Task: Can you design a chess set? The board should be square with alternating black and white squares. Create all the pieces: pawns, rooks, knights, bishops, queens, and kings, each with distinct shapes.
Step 2404:
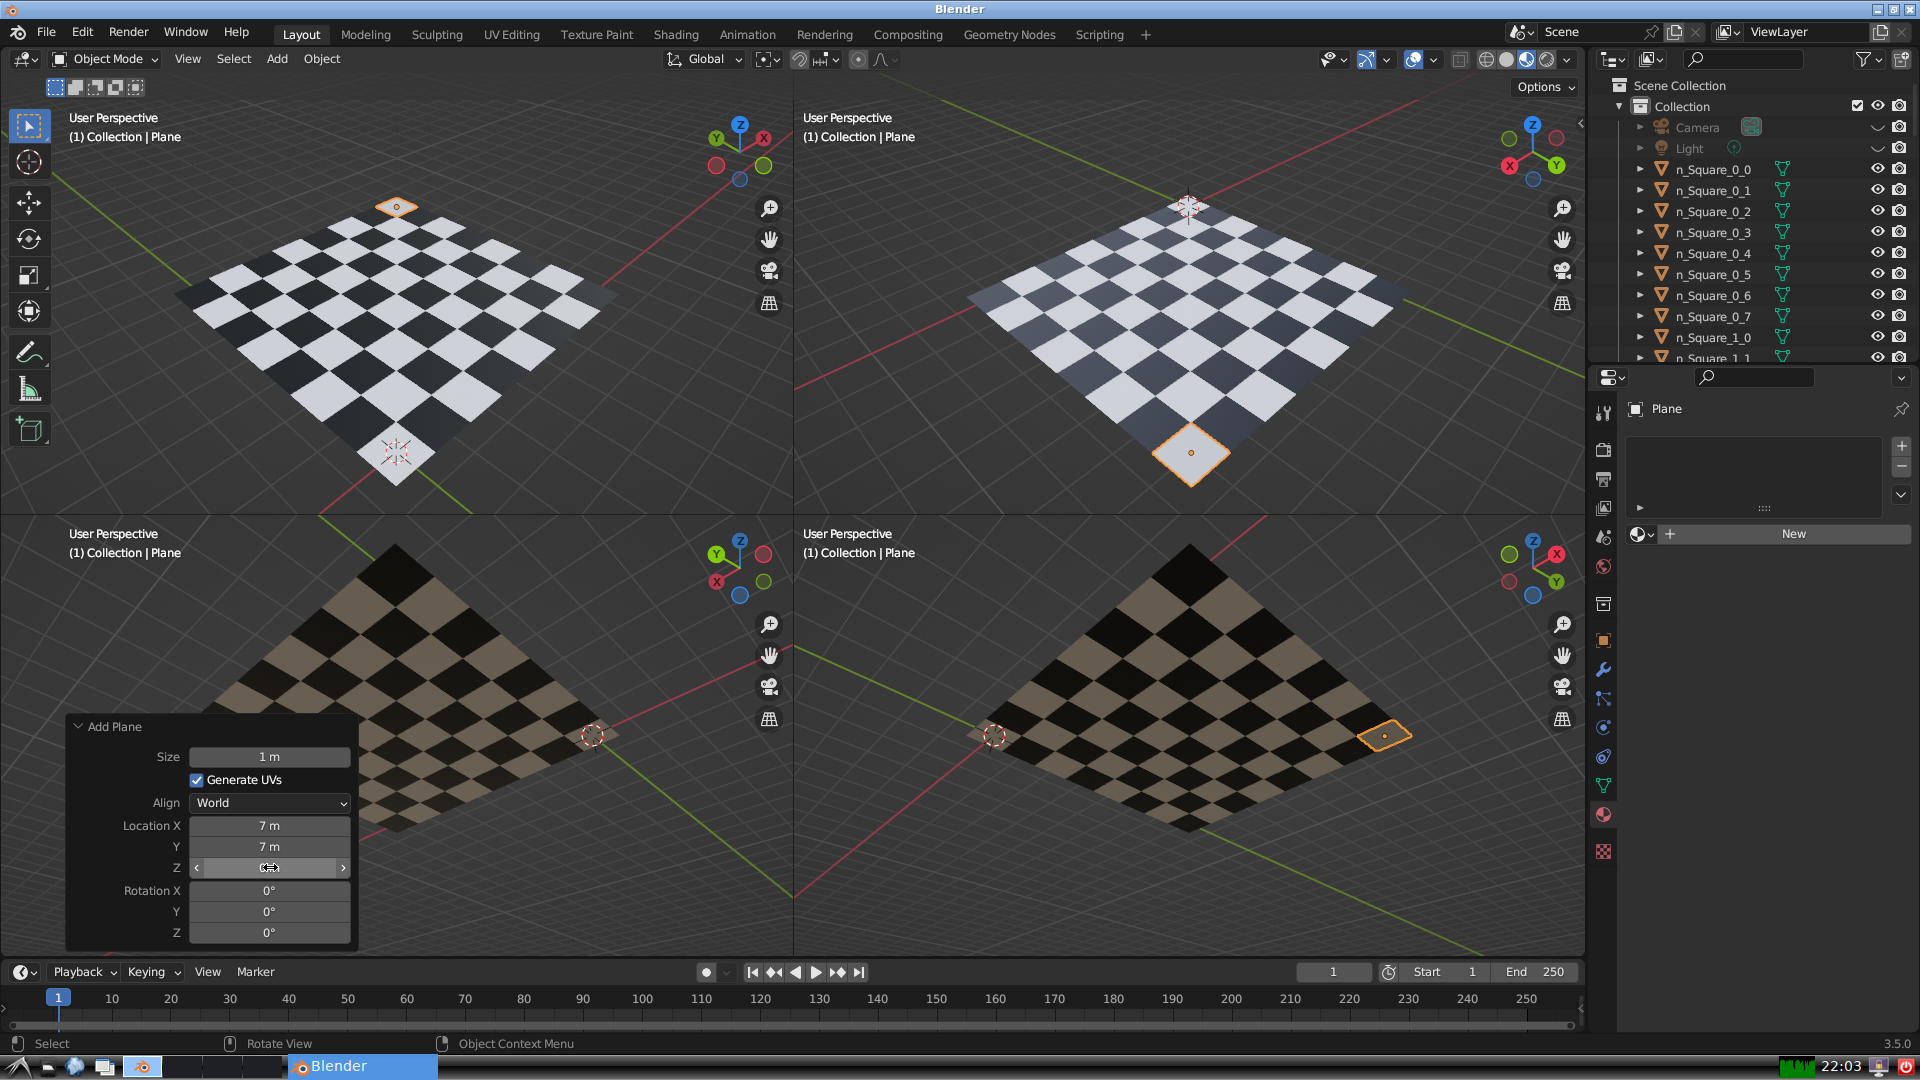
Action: click: no